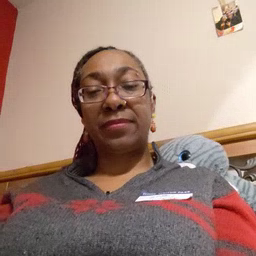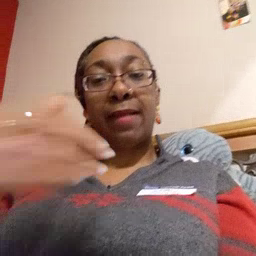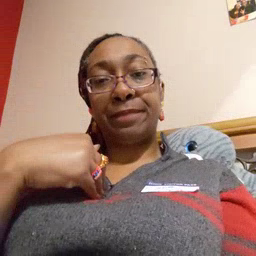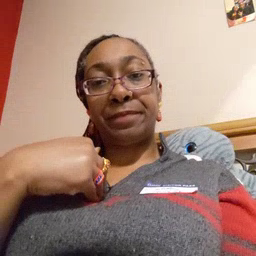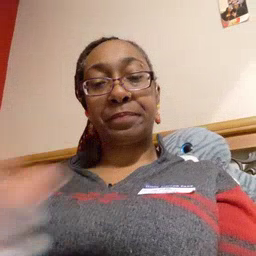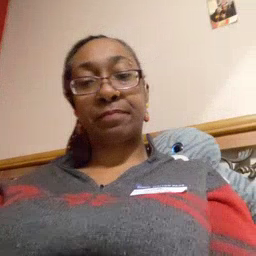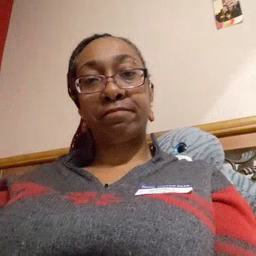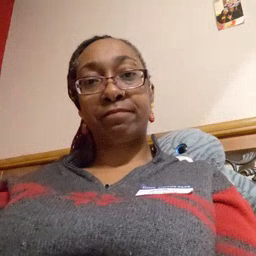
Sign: have